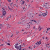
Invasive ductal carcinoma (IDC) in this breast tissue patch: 1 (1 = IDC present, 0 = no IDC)